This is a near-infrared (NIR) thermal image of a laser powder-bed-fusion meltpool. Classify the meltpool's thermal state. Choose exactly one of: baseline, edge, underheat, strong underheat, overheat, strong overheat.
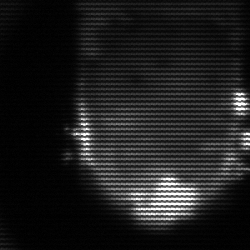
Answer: baseline